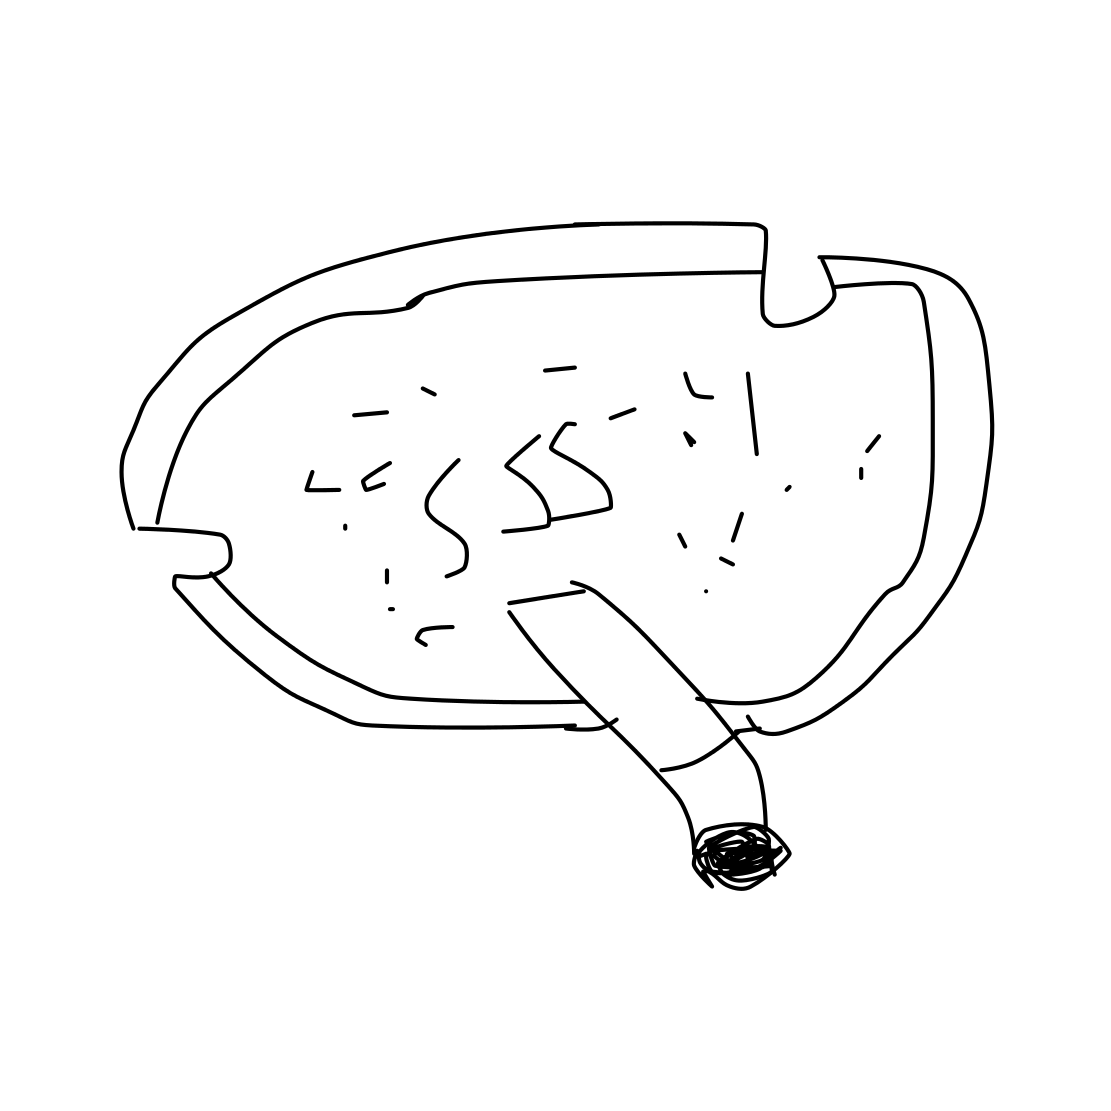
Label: ashtray